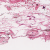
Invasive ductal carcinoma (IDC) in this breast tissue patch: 0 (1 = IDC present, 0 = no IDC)